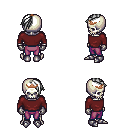
a pixel art fantasy rpg character, male body template, skeleton, maroon long-sleeve shirt, magenta pants, white long mohawk hairstyle, bronze tiara, metal gloves, metal boots, four views (front, back, left, right), 2x2 character sprite sheet, small pixel art, hard edges, no anti-aliasing